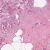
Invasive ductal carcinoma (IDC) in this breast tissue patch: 0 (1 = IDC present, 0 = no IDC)